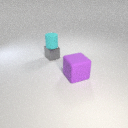
small cyan rubber cylinder above small gray metal cube